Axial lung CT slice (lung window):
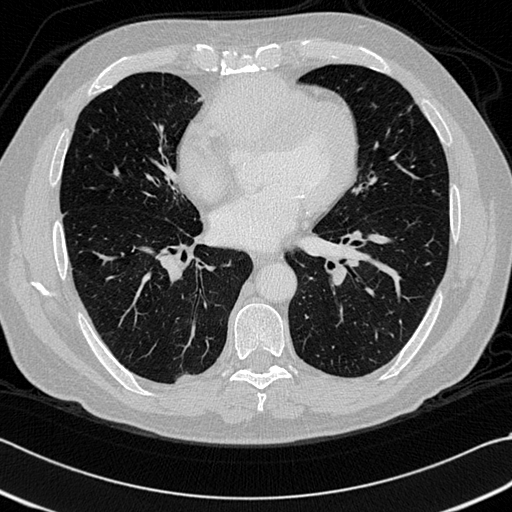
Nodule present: no